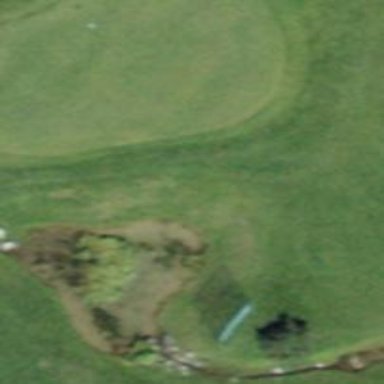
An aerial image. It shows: Green golf area with grass land use.